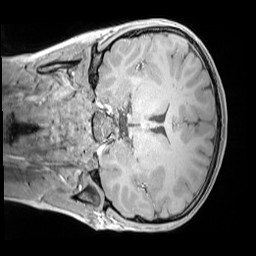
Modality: MP2RAGE
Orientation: coronal
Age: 10
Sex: male
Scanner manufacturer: siemens
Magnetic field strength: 3 T
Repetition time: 4 s
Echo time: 0.00303 s